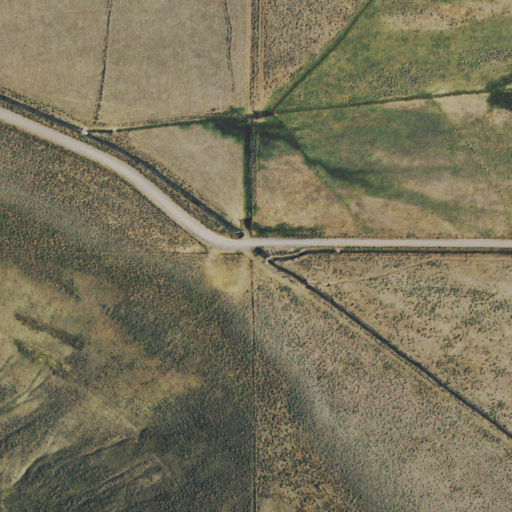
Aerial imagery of mountain in Colorado named Five Pine Mesa containing shrub, herbaceous wetlands, and woody wetlands